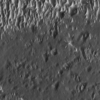
Label: not_dusty